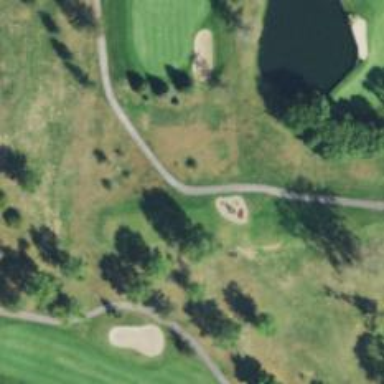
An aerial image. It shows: Golf cartpath that is also road path.